Brain MRI, t2w sequence, axial 2D slice.
Patient: age 34, sex M, weight 90 kg, height 1.9 m
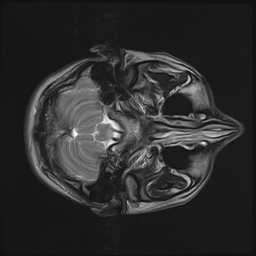